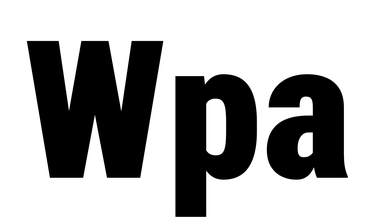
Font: Roboto_Condensed_Black